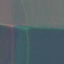
Land use / land cover class: AnnualCrop